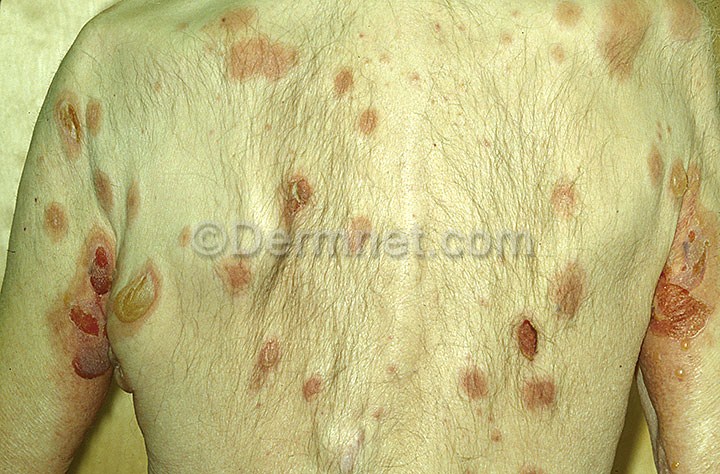
Disease: Bullous Disease Photos